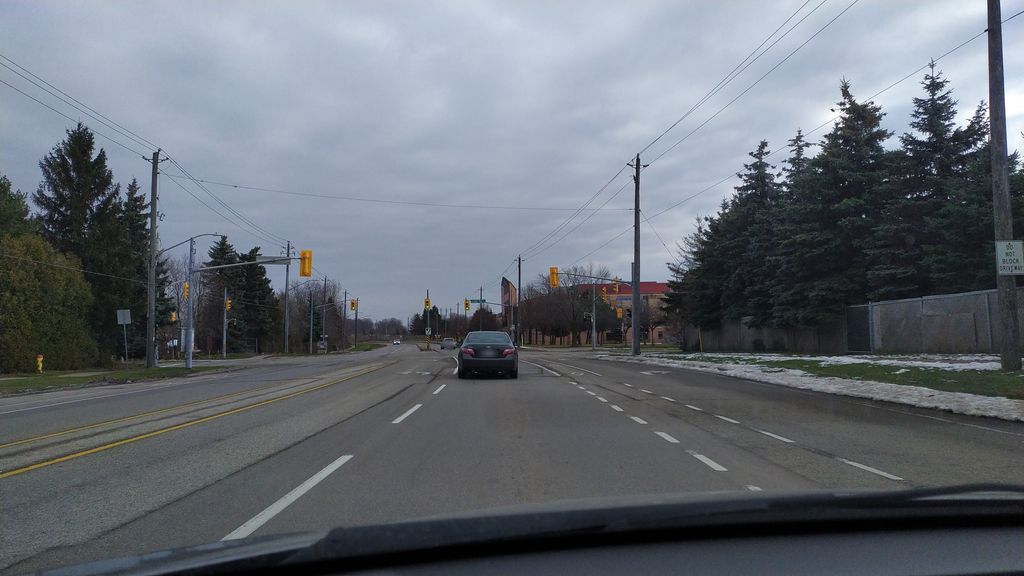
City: kitchener-waterloo